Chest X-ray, AP view. Patient: 38 years old, sex F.
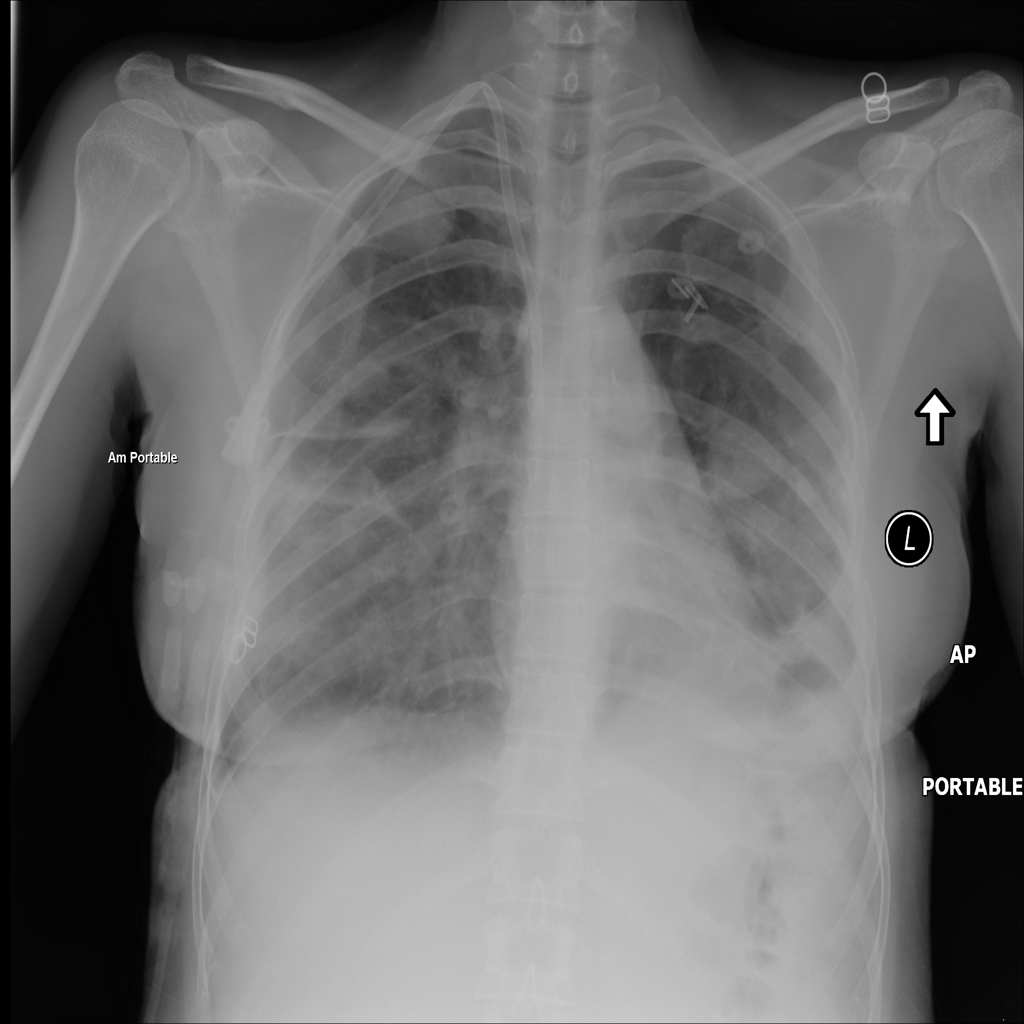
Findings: Edema, Infiltration, Mass, Pneumonia